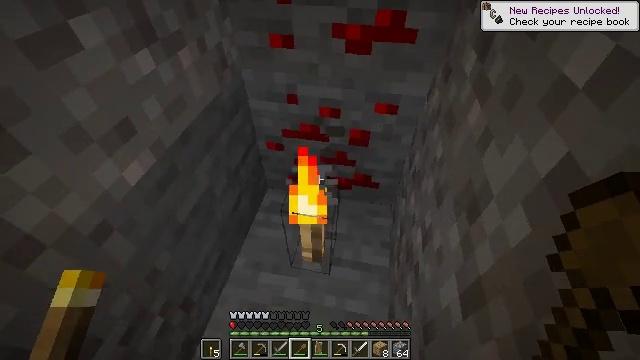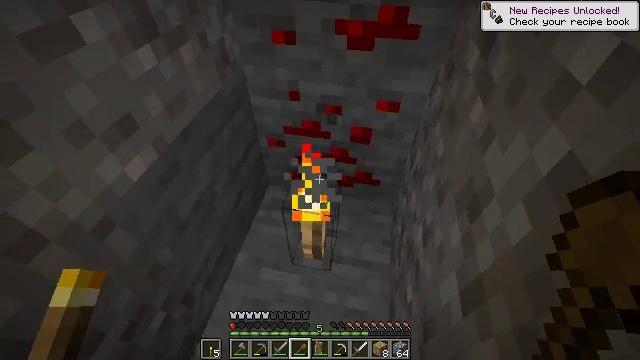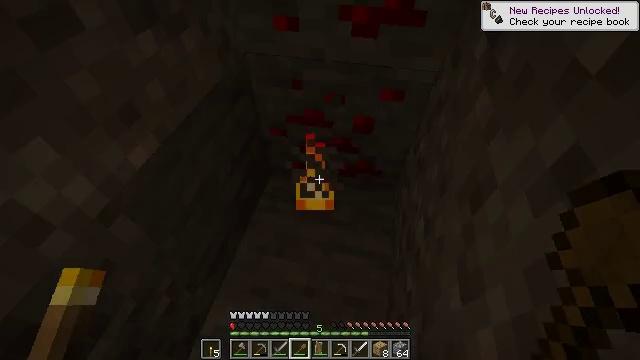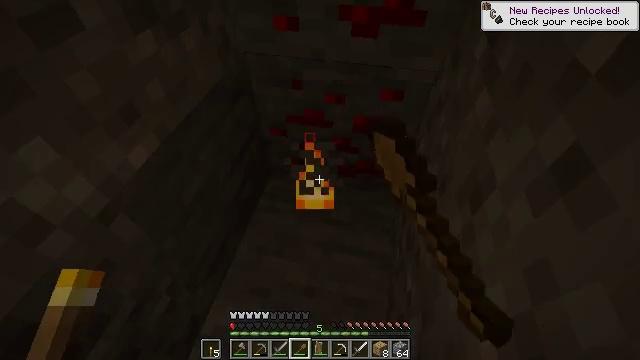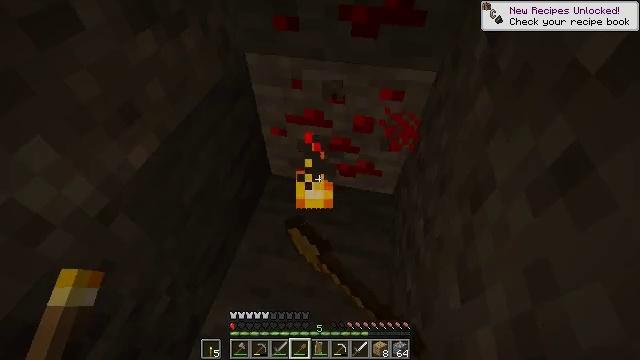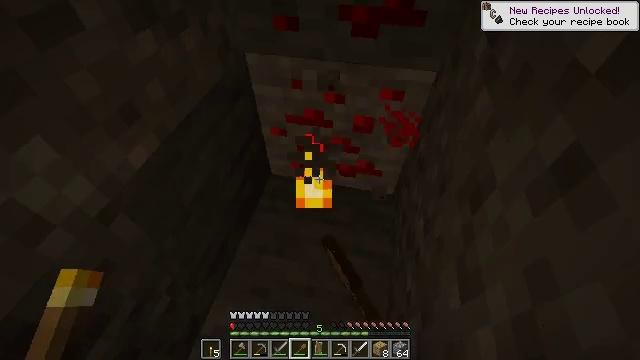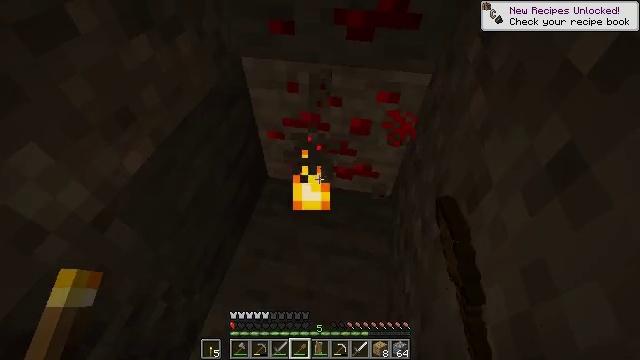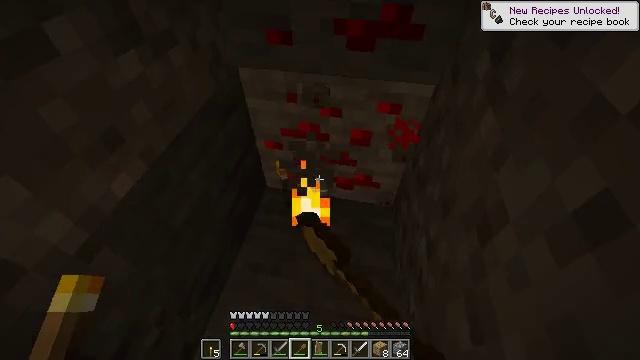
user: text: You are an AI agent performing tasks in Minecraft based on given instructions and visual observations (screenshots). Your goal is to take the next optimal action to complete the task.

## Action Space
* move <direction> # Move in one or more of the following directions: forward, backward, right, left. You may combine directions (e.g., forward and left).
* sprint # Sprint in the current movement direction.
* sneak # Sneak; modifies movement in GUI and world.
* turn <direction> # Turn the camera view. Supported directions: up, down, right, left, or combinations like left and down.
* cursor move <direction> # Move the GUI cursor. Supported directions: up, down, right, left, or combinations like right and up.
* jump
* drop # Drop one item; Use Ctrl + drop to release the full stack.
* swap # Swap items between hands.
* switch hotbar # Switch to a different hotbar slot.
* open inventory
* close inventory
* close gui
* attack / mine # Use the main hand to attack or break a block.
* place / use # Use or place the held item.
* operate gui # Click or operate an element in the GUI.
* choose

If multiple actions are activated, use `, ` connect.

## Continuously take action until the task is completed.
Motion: motion action
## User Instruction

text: Gather the torch from its position.
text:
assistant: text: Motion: no_op
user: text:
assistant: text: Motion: turn down, attack / mine
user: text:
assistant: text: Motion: attack / mine
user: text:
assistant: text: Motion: attack / mine
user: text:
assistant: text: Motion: attack / mine
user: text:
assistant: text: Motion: attack / mine
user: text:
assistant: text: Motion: move forward
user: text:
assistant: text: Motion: no_op